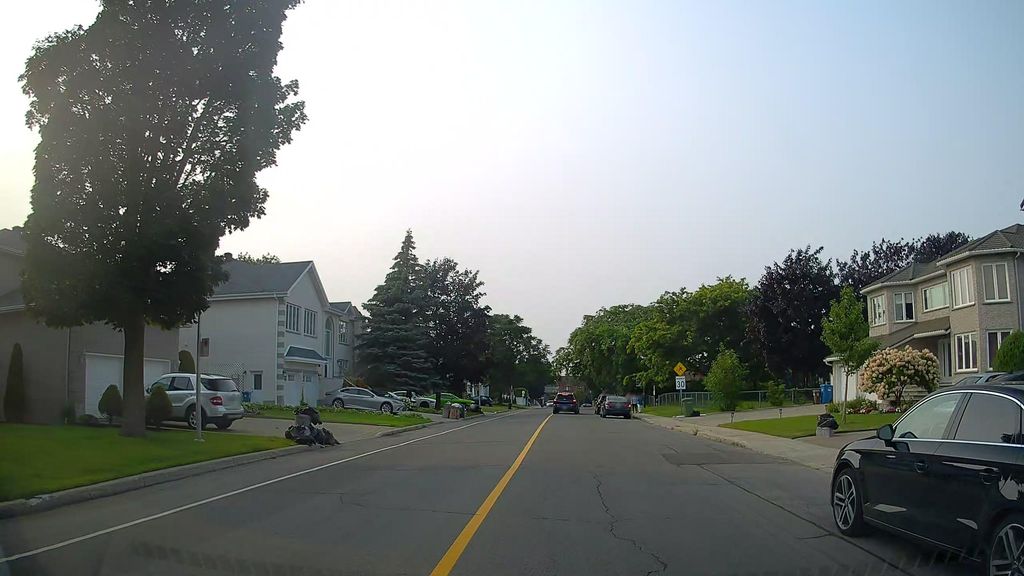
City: montreal